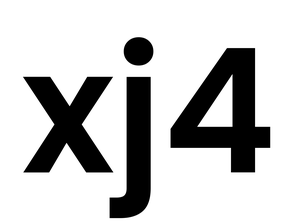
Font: Poppins-SemiBold